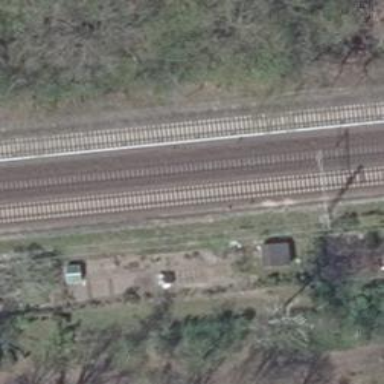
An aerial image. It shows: Railway signal.